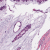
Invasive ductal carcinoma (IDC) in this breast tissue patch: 1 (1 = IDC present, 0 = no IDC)